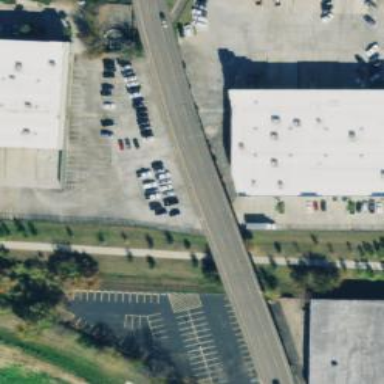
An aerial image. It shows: Driveway leading to service road.